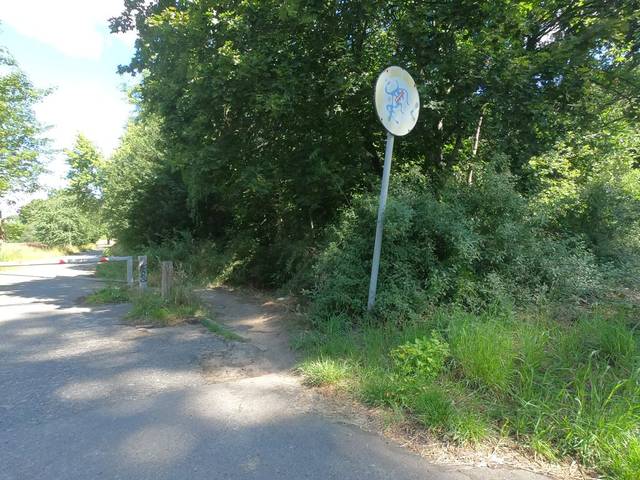
Region: Germany
Coordinates: 52.594, 13.499